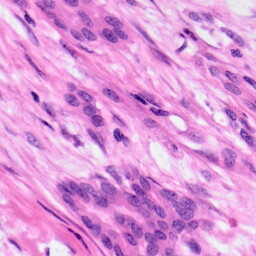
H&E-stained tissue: Pancreatic